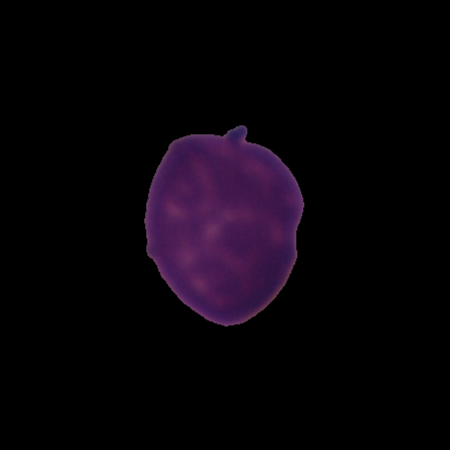
Label: healthy